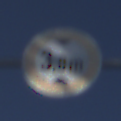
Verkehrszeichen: TatsaechlicheHoehe
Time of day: MorningAfternoon
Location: Outdoor (Nature)
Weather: PartlyCloudy
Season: NotSpecified
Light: Natural